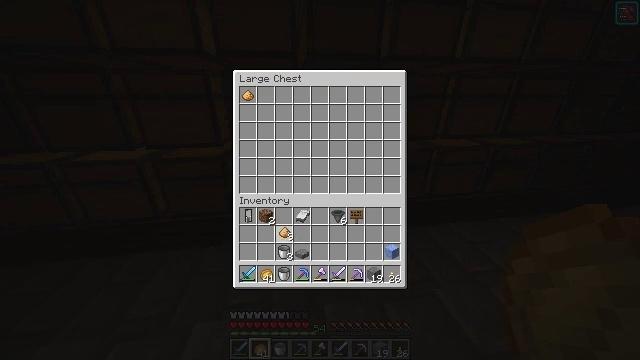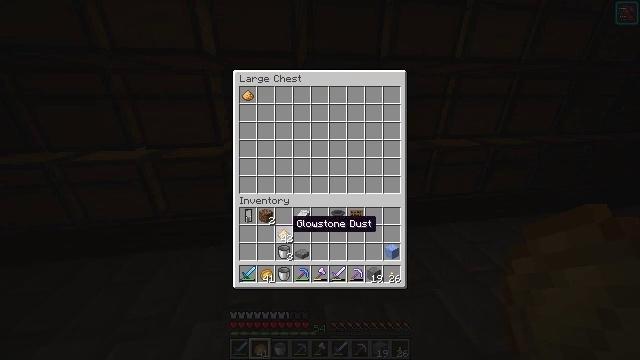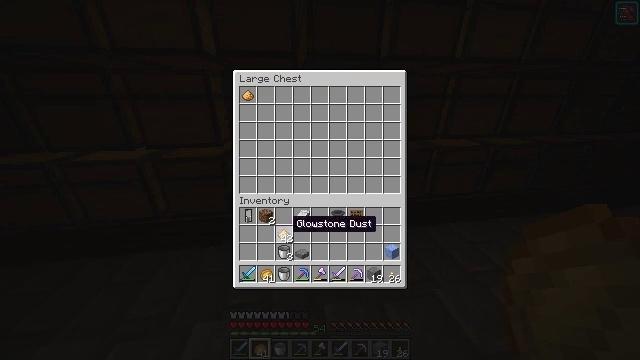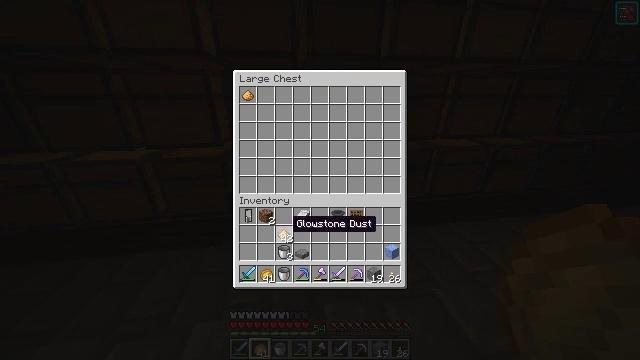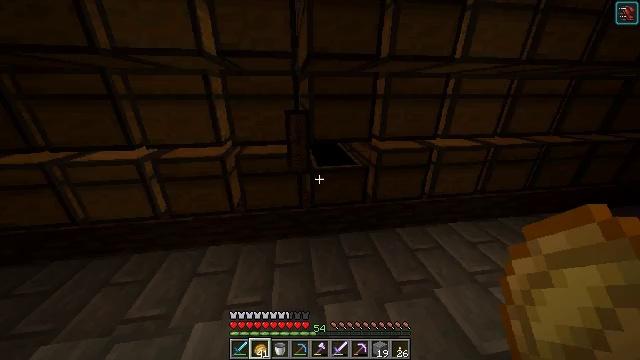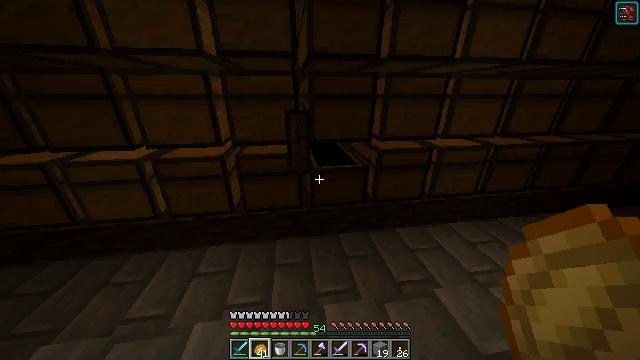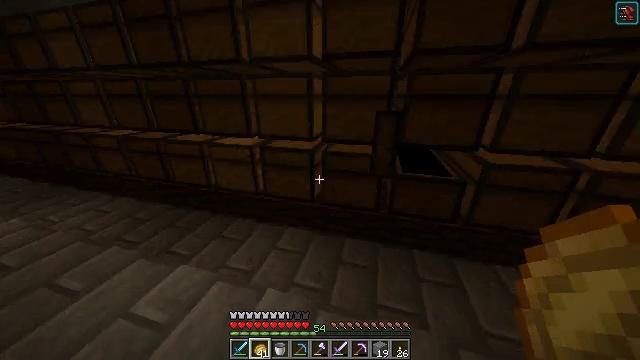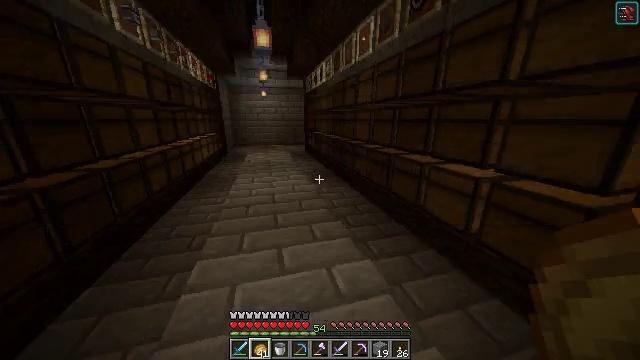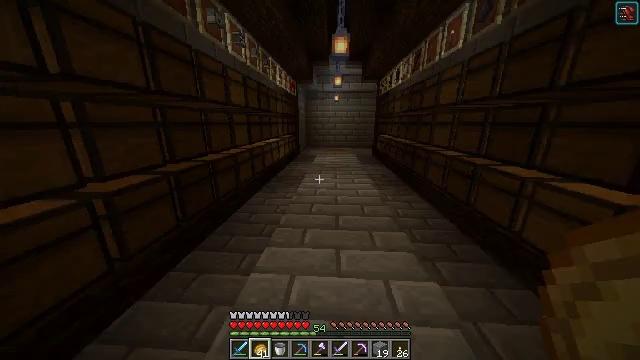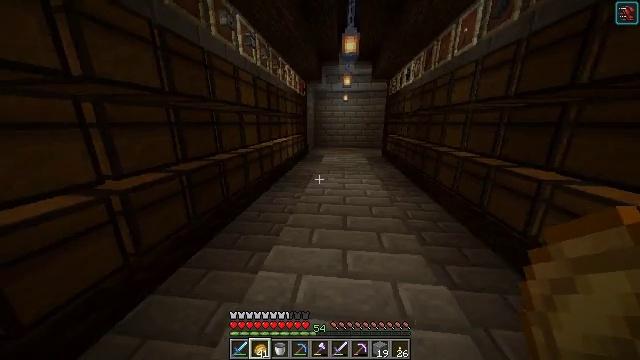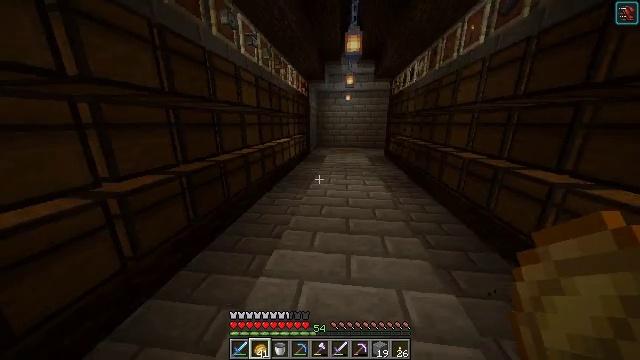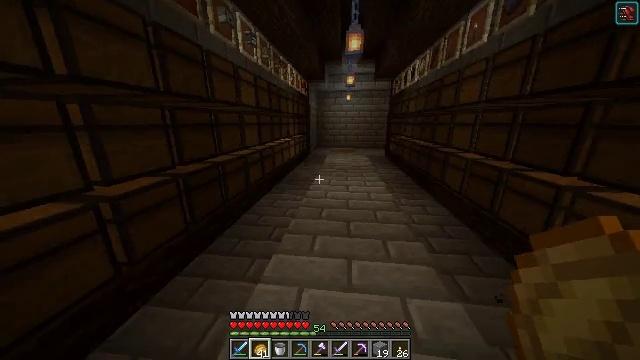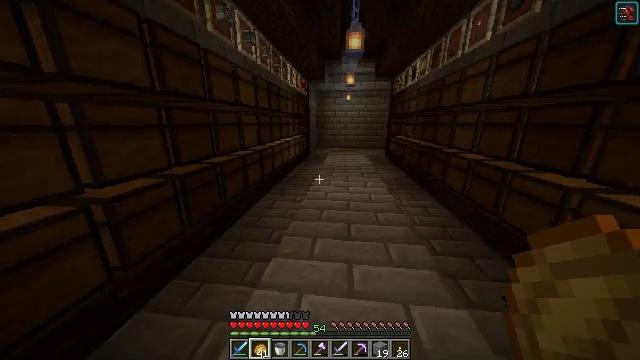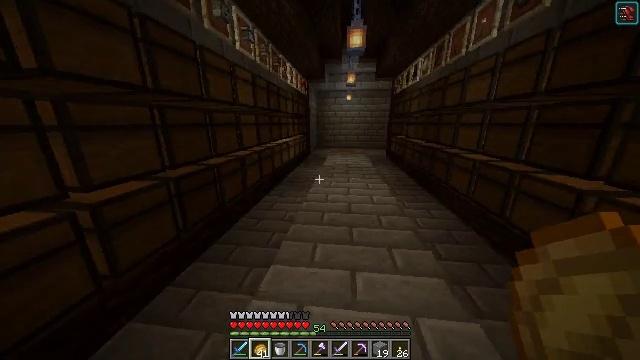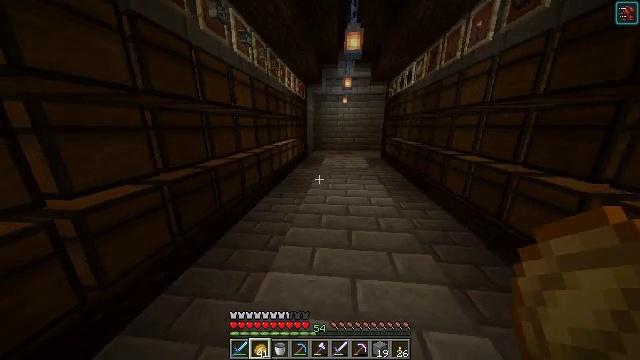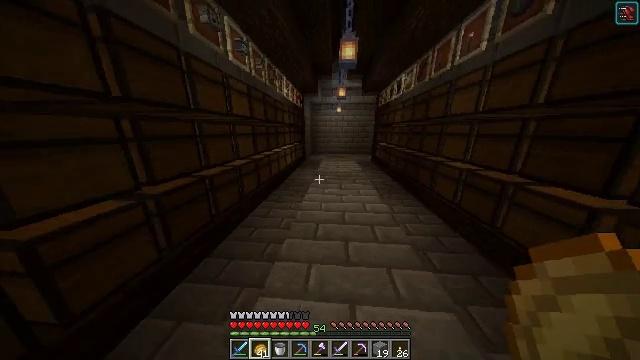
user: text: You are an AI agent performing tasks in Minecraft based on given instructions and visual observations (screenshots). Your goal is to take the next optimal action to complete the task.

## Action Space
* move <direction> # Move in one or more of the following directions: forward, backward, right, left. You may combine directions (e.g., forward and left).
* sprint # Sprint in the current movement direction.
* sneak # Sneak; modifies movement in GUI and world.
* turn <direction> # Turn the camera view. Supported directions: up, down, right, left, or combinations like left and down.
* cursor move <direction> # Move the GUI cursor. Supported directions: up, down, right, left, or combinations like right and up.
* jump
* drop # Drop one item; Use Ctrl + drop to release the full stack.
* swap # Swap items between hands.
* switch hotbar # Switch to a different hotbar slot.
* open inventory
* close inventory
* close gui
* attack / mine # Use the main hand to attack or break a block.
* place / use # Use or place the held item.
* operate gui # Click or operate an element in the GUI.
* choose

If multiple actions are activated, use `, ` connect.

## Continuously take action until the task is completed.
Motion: motion action
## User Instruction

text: Combine glowstone dust to craft a glowstone.
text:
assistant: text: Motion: no_op
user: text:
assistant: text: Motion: no_op
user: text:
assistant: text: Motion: no_op
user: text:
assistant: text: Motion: no_op
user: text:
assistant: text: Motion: close gui
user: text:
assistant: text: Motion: turn left
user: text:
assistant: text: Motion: turn left and up
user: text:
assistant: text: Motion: turn left
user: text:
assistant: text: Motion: turn left
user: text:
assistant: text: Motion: move forward
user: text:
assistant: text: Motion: no_op
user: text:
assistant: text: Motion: no_op
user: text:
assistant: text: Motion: move forward
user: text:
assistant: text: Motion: move forward
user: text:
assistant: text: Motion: move forward, turn right
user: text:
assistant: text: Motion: move forward
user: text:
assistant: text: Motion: move forward, turn right
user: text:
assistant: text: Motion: move forward, turn left and up
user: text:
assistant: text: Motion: move forward
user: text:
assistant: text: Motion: move forward
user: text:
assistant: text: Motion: move forward, turn left
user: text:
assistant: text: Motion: move forward, turn down
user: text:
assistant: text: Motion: move forward, turn down
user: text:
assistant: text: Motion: move forward
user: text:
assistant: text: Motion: move forward
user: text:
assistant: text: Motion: move forward
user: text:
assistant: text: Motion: move forward
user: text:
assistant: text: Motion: move forward
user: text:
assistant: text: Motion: move forward
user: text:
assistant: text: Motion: move forward